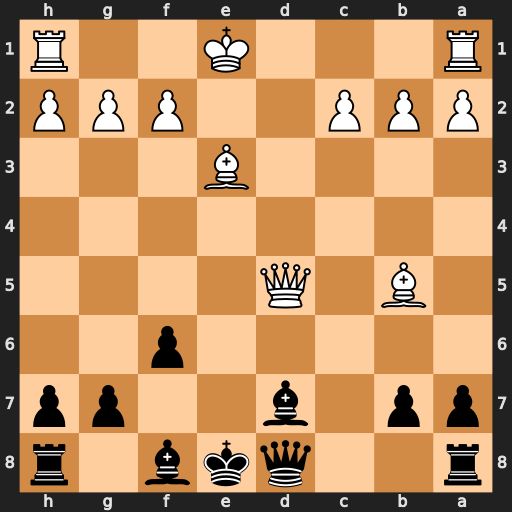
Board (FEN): r2qkb1r/pp1b2pp/5p2/1B1Q4/8/4B3/PPP2PPP/R3K2R
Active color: b
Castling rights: KQkq
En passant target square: -
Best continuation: Qa5+ c3 Qxb5 Qxb5 Bxb5